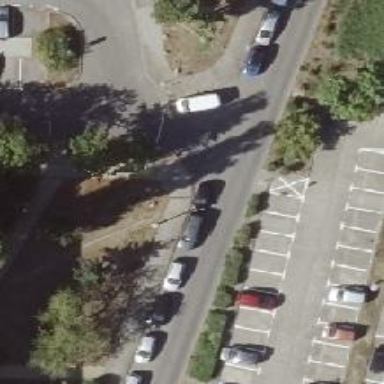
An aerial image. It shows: Asphalt sidewalk along the footway.